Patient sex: M
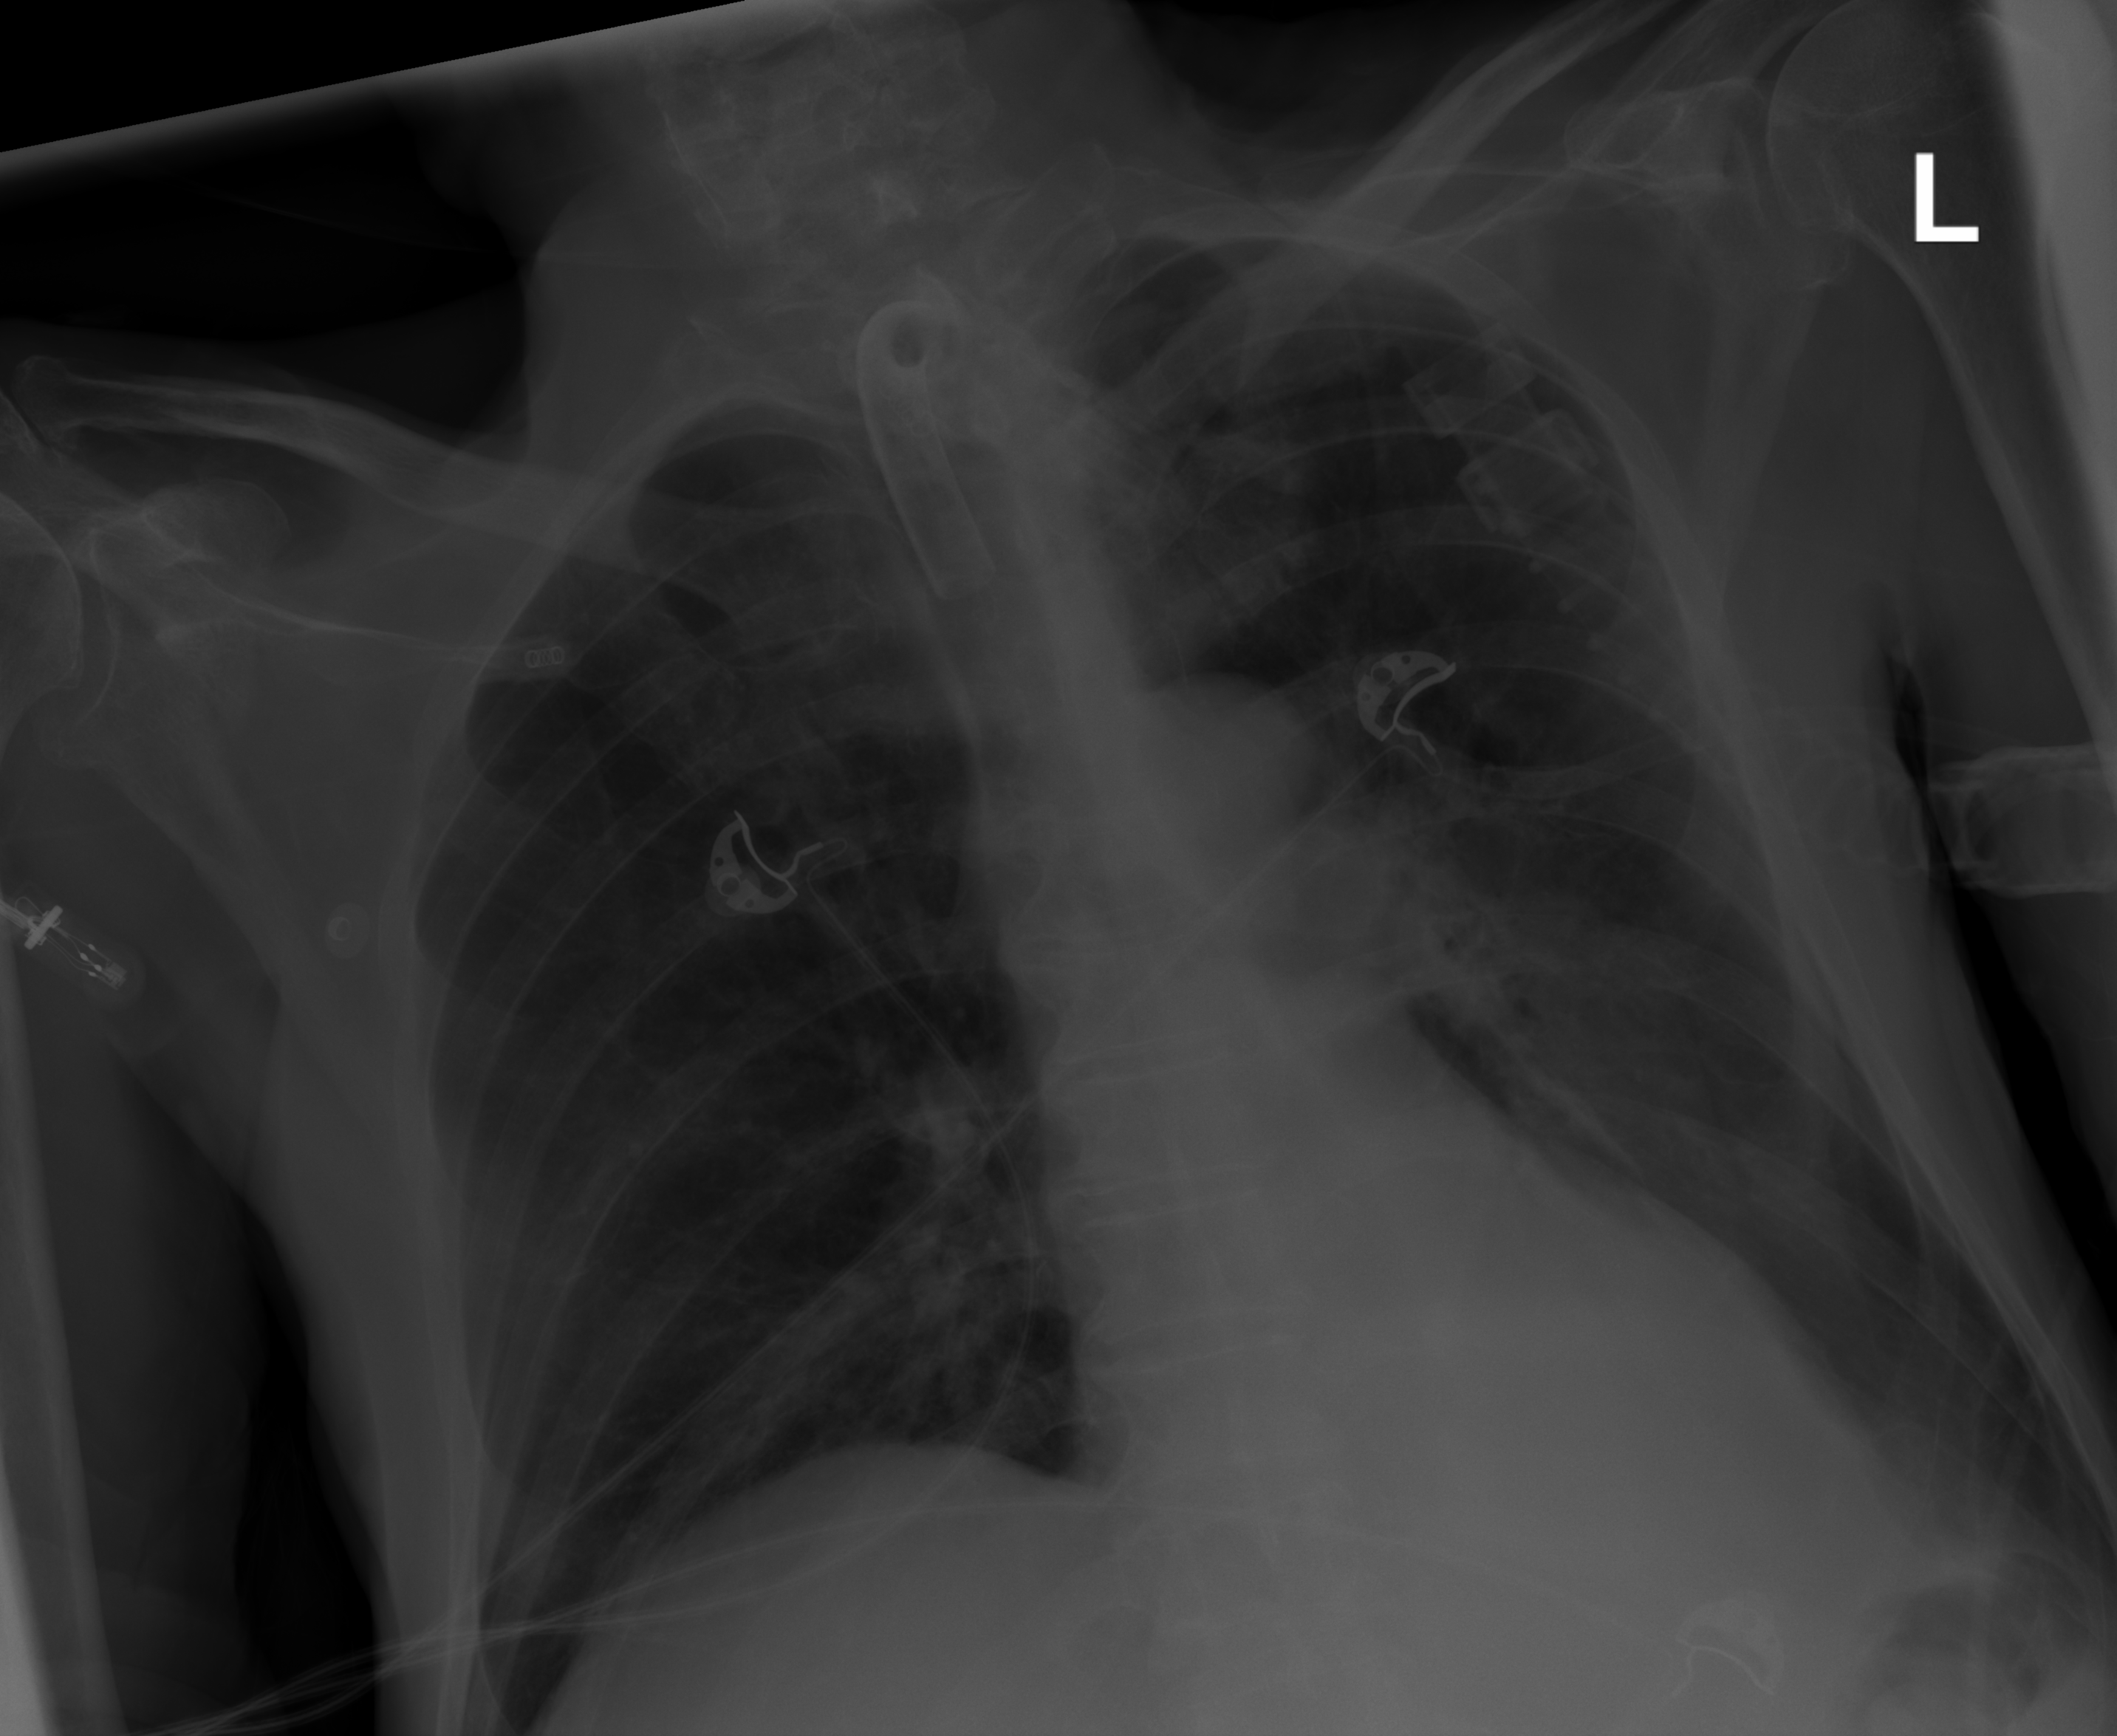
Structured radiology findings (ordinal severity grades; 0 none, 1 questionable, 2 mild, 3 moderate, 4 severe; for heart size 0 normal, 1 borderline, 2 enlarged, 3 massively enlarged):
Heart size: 0
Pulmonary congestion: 0
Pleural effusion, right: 0
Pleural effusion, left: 0
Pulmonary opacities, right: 0
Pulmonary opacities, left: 3
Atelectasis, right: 0
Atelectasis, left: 2